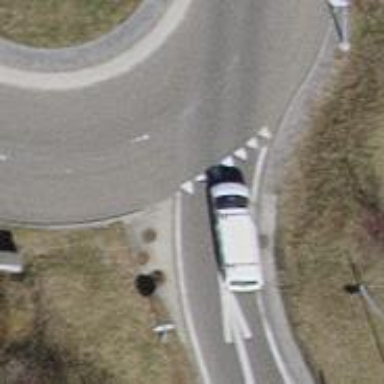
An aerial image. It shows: Road with "give way" sign.